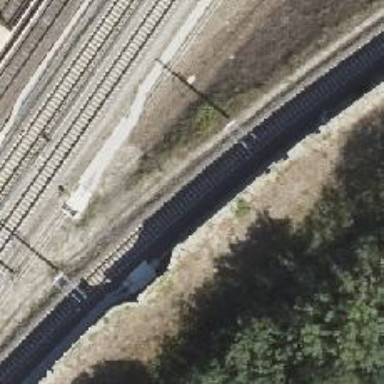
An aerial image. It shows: Railway track with contact lines for electrification.